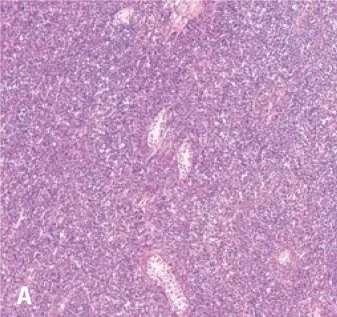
(A) Histology demonstrating anarchic cell hyperproliferation suggestive of leukemia.
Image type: pathology (h&e)